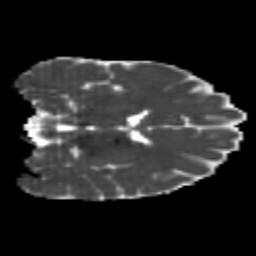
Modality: MD
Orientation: coronal
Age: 22
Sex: female
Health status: healthy
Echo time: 0.074 s